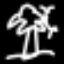
Label: palm tree